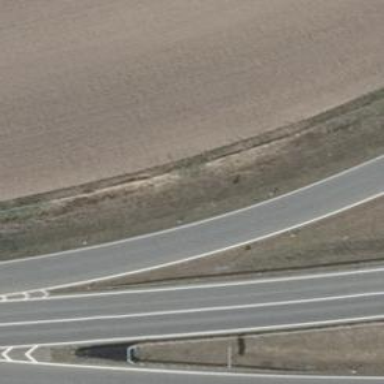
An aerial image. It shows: Asphalt trunk link road.